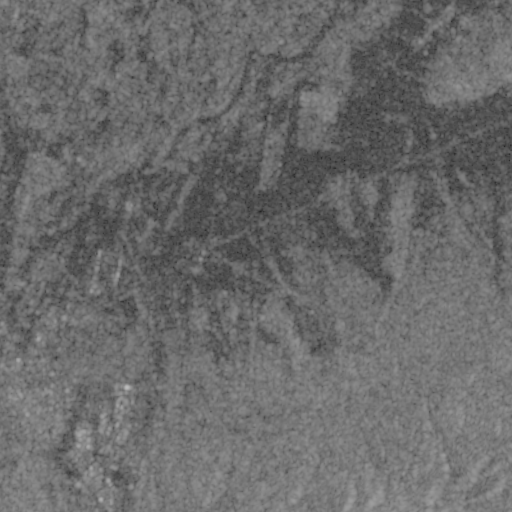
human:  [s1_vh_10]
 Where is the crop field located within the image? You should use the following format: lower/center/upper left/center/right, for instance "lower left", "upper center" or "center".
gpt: The crop field is located in the center left of the image.
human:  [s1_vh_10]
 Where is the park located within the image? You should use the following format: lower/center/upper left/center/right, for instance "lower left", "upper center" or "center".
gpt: The park is located in the lower left of the image.
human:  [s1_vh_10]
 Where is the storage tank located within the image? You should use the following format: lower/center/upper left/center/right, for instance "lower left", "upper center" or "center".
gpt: The storage tank is located in the upper right of the image.
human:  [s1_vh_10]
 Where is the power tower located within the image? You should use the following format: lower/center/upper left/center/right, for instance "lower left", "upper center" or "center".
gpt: There is no power tower in the image.

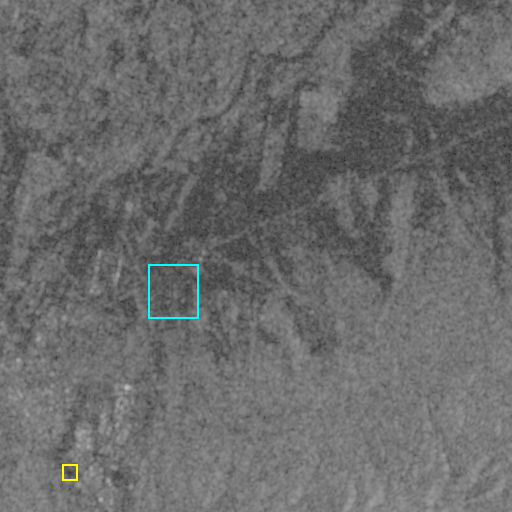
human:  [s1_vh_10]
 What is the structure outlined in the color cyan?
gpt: The structure outlined in cyan is a crop field.
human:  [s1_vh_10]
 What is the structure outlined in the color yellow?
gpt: The structure outlined in yellow is a park.
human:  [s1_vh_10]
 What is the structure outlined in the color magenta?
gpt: There is no magenta outline.